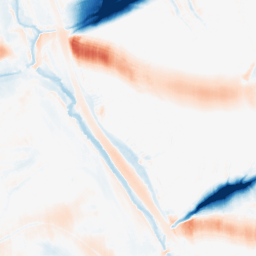
Category: morphological
Decomposition family: morphological_ellipse
Decomposition parameters: operation: average
width: 50
height: 20
Upsampling method: bilinear
Upsampling parameters: scale: 2
Upsampling scale: 2